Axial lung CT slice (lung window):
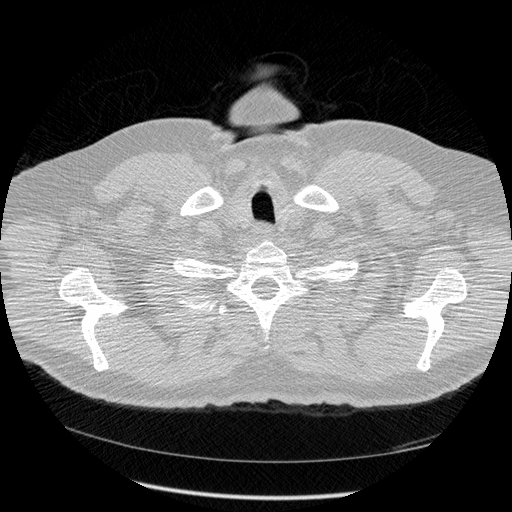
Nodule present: no